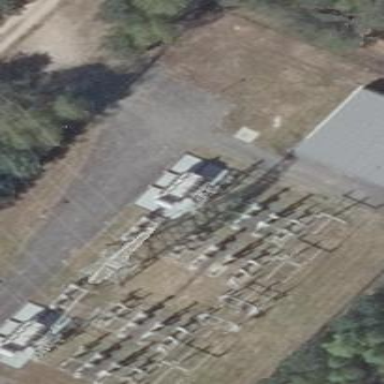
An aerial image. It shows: Outdoor power substation surrounded by fence. The substation is specifically for distribution purposes.